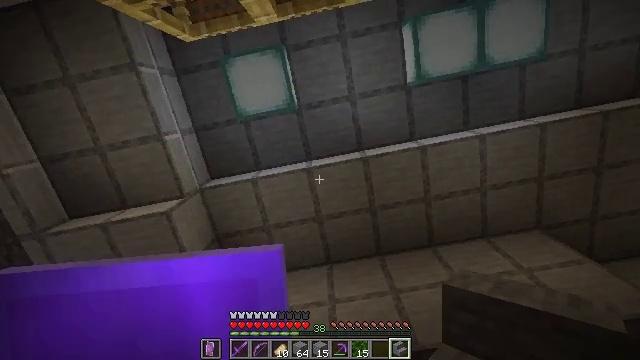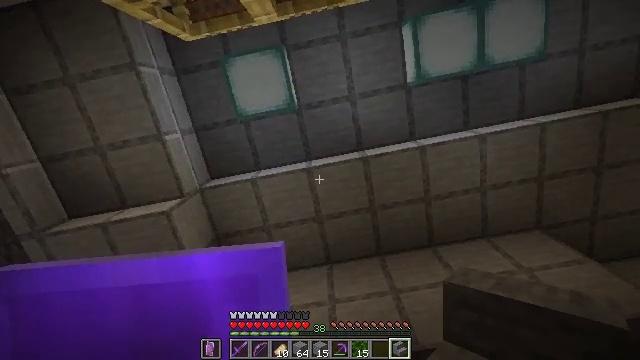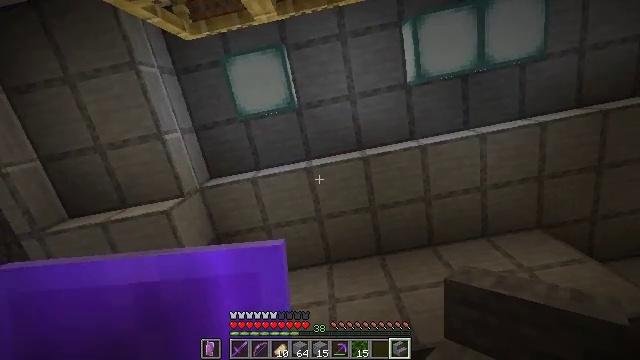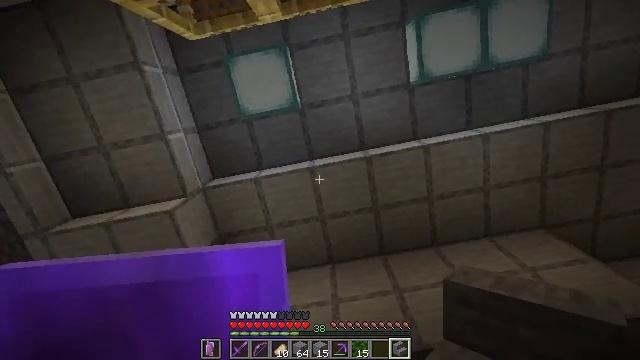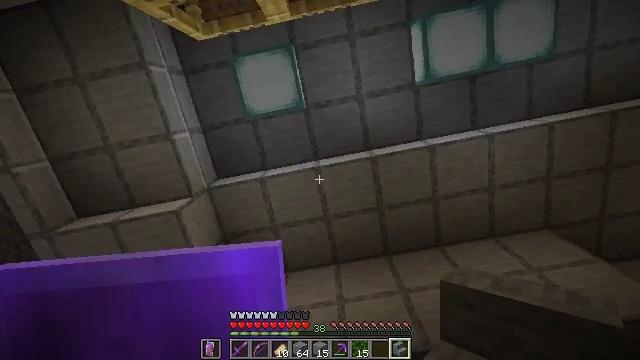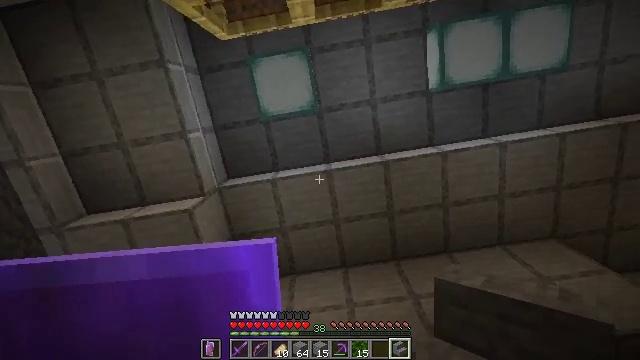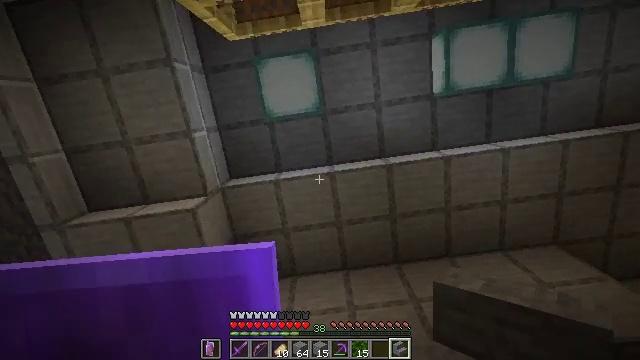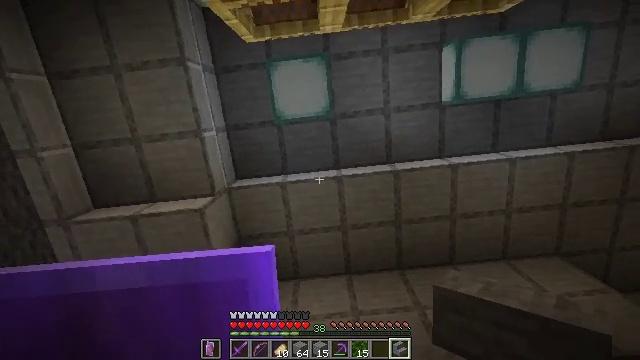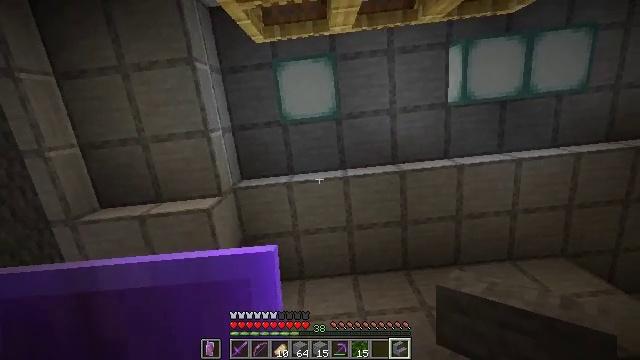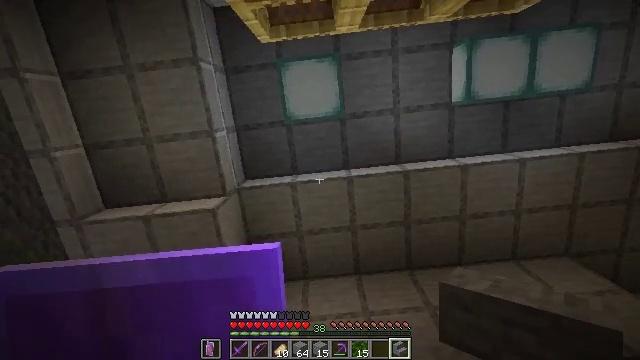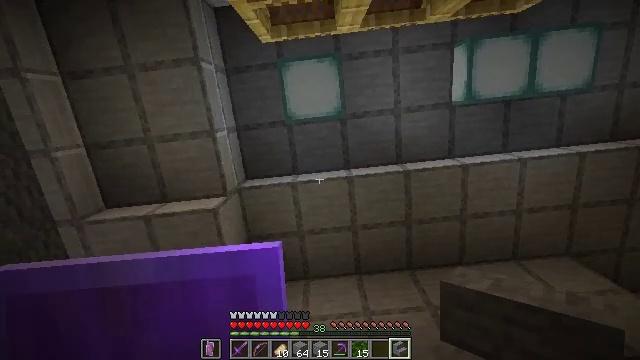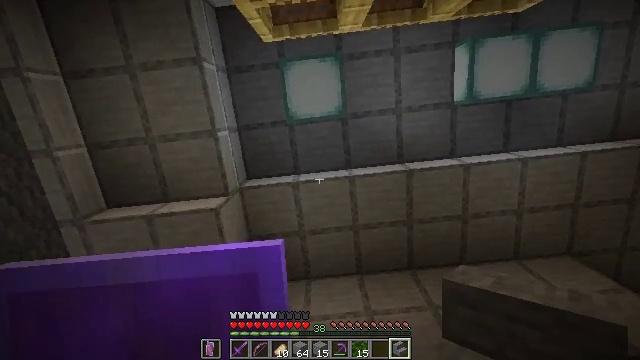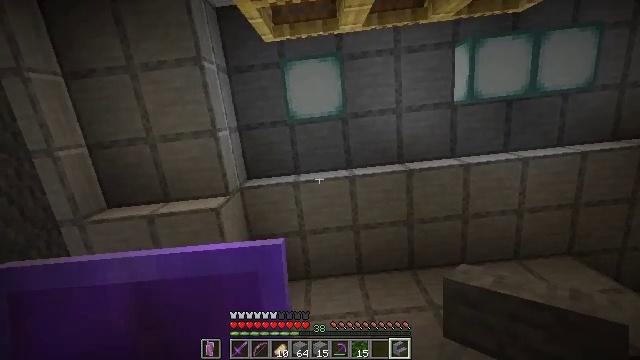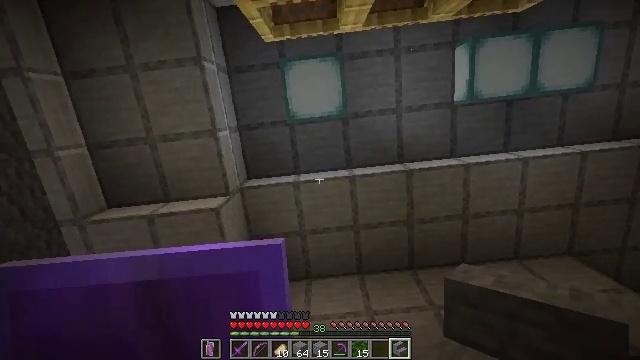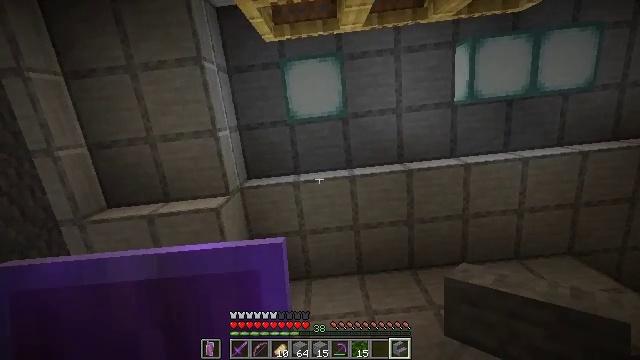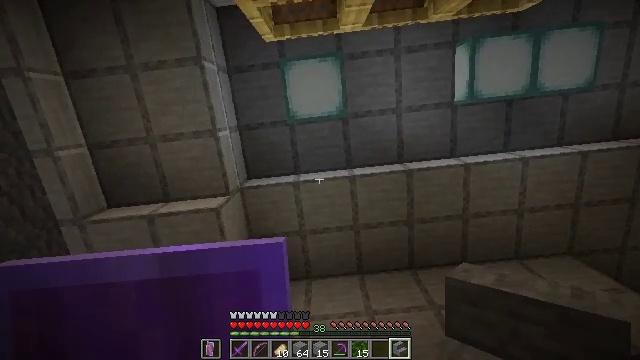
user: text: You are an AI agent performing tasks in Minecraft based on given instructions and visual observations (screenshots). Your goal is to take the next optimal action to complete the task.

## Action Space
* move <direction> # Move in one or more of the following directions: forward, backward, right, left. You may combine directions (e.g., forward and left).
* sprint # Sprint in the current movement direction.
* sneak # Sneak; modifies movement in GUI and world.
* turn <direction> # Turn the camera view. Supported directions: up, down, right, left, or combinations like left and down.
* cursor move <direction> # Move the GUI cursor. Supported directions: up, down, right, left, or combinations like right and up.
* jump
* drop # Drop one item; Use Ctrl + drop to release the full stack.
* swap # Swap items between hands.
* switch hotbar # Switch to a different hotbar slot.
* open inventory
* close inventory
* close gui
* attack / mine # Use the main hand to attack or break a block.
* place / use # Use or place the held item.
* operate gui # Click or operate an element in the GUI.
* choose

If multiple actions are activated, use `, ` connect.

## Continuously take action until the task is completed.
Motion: motion action
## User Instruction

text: Mine the sea lantern from the ocean monument.
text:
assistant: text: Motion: no_op
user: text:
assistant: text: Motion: no_op
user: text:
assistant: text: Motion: move left
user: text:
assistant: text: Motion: move left
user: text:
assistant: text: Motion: move left, turn right
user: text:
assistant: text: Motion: move left, turn right
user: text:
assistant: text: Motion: turn right
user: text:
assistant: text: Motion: no_op
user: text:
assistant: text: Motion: no_op
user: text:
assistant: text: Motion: no_op
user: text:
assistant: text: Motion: no_op
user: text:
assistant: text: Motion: no_op
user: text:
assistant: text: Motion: no_op
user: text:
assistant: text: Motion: no_op
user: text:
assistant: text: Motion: no_op
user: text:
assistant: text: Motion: no_op
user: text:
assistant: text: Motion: no_op
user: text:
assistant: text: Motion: move right
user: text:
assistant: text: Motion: move right
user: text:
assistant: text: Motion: move right
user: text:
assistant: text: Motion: move right
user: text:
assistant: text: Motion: move right
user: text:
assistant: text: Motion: move right
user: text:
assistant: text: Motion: no_op
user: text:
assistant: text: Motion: no_op
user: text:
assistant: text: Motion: no_op
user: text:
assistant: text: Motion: no_op
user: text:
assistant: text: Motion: no_op
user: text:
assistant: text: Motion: no_op
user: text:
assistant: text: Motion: no_op